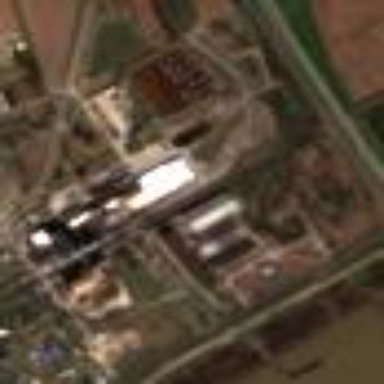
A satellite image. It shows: Industrial area with sugar refinery. The works are man-made.